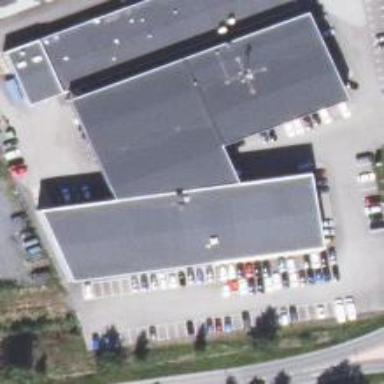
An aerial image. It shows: Building housing car shop.